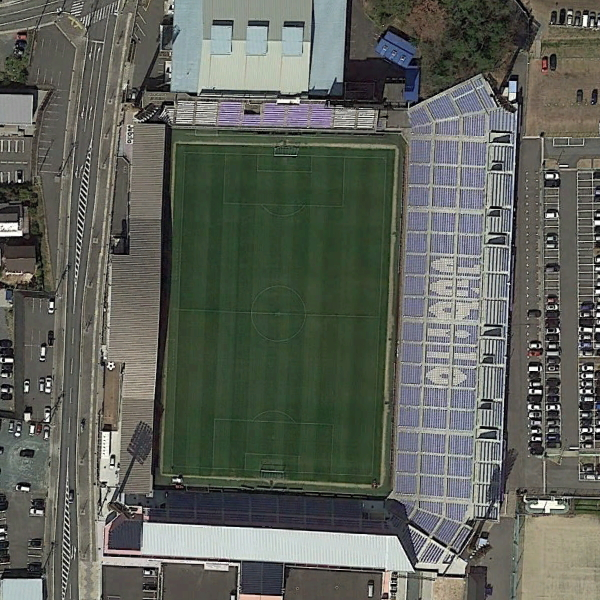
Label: Stadium